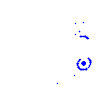
Particle: electron